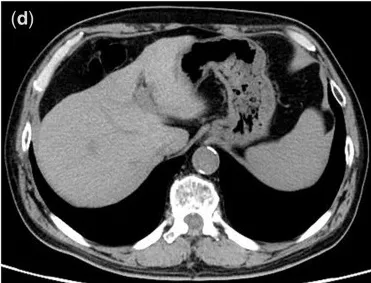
CT scan of a patient with MTX-associated reversible liver atrophy in a patient with RA. (d) Ten months after MTX discontinuation.
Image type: radiology (ct)